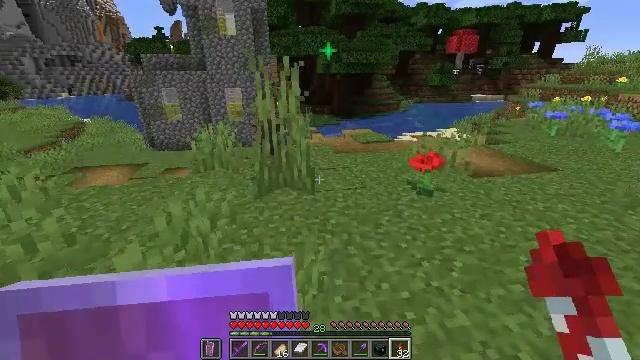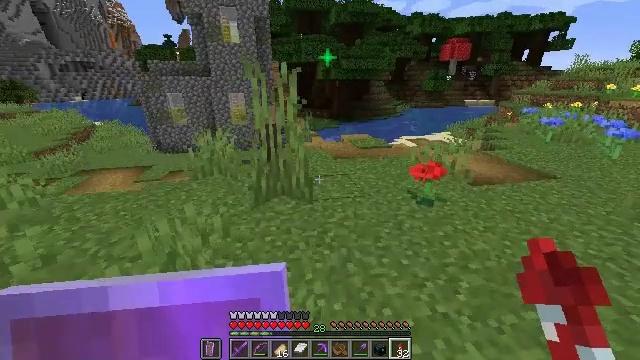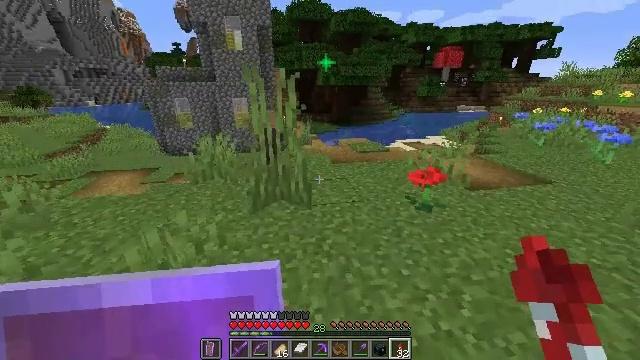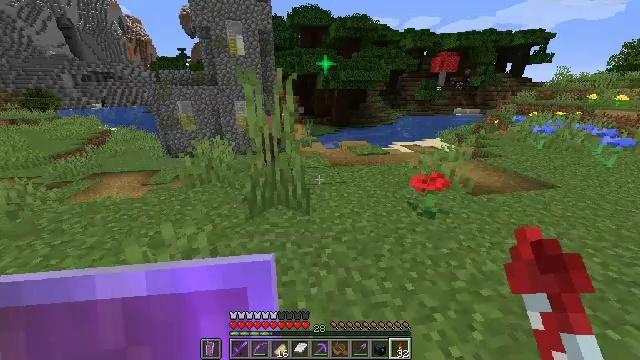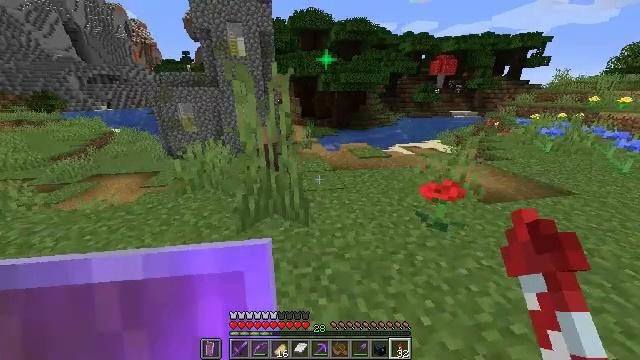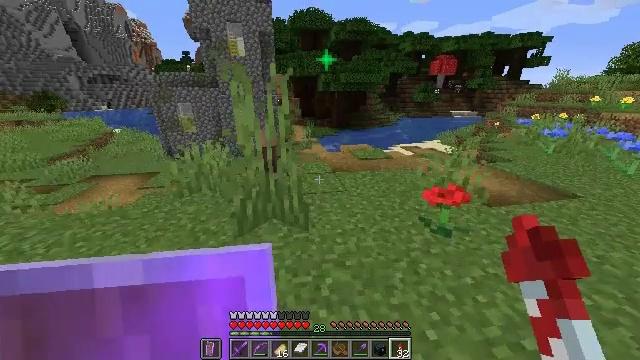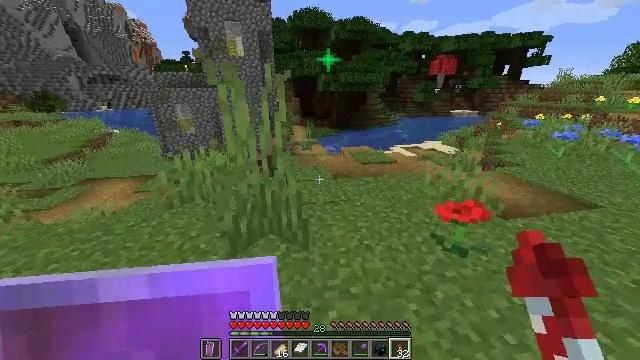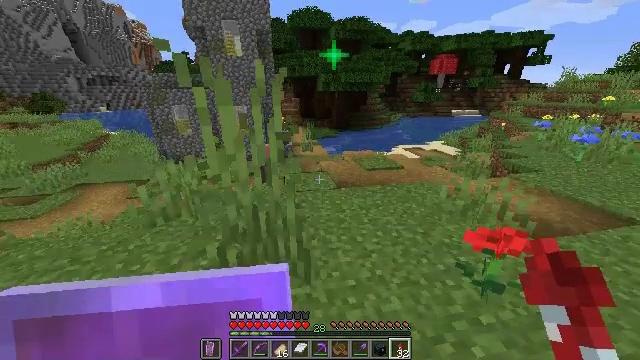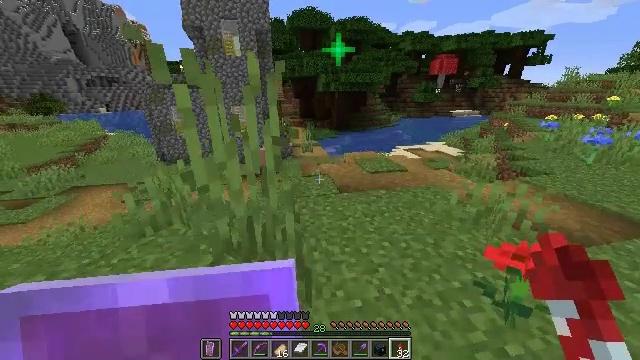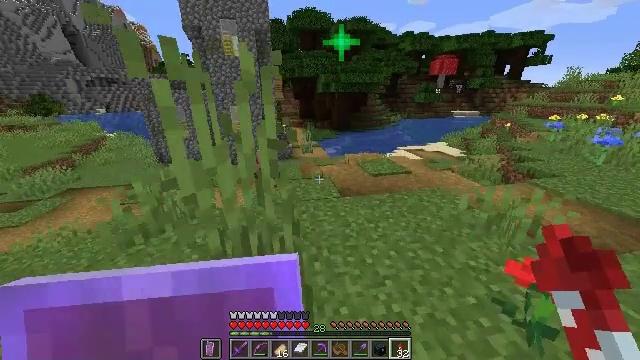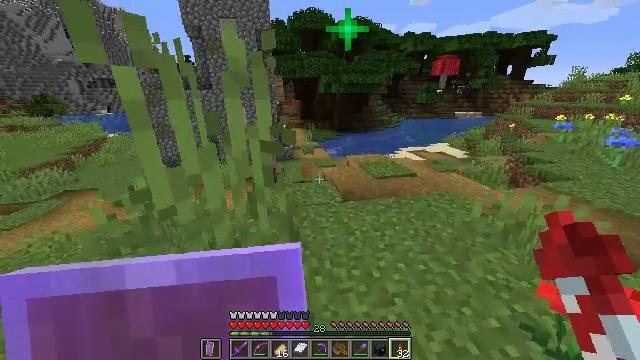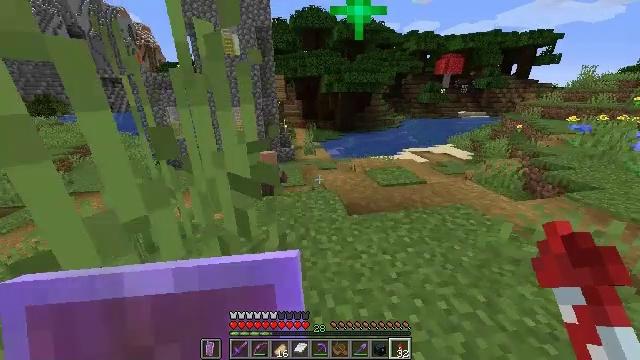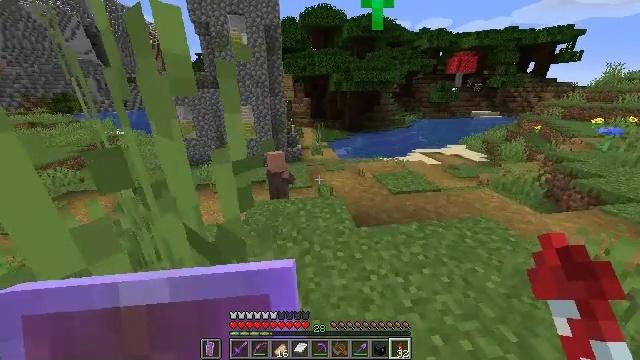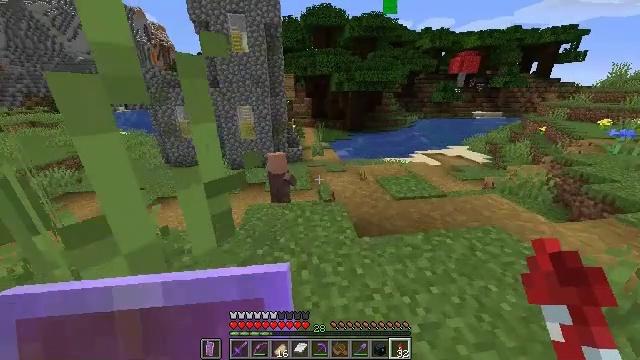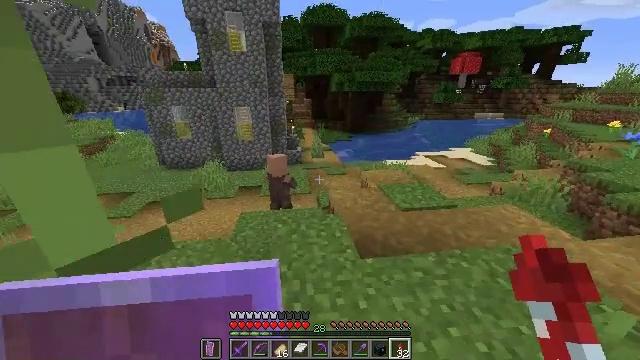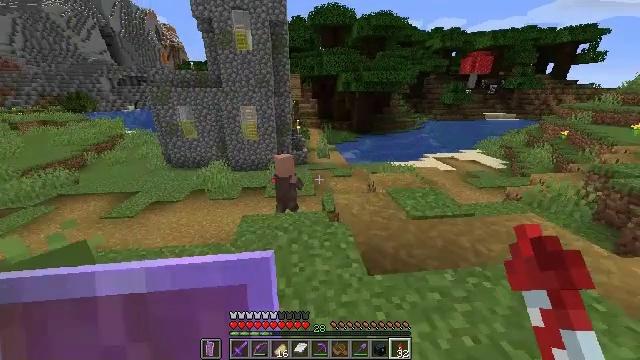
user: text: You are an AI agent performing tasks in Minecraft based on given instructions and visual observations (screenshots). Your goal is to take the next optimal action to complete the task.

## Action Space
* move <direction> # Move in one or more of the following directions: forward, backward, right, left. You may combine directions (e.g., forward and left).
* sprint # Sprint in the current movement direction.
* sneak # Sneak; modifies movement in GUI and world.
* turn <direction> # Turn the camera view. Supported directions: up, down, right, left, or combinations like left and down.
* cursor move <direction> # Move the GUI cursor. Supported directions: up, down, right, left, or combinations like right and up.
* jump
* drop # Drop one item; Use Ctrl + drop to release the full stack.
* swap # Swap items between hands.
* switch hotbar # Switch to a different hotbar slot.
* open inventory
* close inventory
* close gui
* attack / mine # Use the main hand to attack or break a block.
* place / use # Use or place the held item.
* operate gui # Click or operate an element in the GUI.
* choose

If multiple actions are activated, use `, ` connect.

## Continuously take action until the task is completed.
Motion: motion action
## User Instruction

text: Reclaim the grass path segment.
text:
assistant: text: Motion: move forward, sprint
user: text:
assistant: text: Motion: move forward, sprint
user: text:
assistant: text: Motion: move forward, sprint
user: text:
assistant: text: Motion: move forward, sprint
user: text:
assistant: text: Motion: move forward, sprint
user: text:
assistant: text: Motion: move forward, sprint
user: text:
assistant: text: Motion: move forward, sprint
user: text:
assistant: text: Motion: move forward, sprint
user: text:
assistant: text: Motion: move forward, sprint
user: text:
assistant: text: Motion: move forward, sprint
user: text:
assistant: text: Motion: move forward, sprint
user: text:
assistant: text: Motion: move forward, sprint, turn left
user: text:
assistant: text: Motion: move forward, sprint
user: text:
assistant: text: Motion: move forward, sprint
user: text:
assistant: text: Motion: move forward, sprint, turn left
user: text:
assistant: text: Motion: move forward, sprint
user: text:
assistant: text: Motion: move forward, sprint
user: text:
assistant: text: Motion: move forward, sprint
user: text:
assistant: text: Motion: move forward, sprint
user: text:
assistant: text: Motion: move forward, sprint, turn left and down
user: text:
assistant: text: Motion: move forward, sprint, turn left and down
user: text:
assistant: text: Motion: move forward, sprint, turn down
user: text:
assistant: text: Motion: move forward, sprint
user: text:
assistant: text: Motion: move forward, sprint
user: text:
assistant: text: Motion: move forward, sprint
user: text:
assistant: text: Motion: move forward, sprint
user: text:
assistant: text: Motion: move forward, sprint
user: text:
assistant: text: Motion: move forward, sprint
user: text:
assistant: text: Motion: move forward, sprint
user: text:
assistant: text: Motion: move forward, sprint